Question: I'm currently using FindFirstFile, FindNextFile API to recursively iterate through directories for searching files based on a given criteria. I noticed that "dir /s" command gives better performance than my program. I'm tried checking out the events in process monitor and it looks like cmd.exe/dir command is directly querying the disk device driver. Is there any way I can achieve some thing similar with DeviceIOControl() ?. I'm very new to device drivers though not new to programming. Attaching procmon output for reference:

Regards,
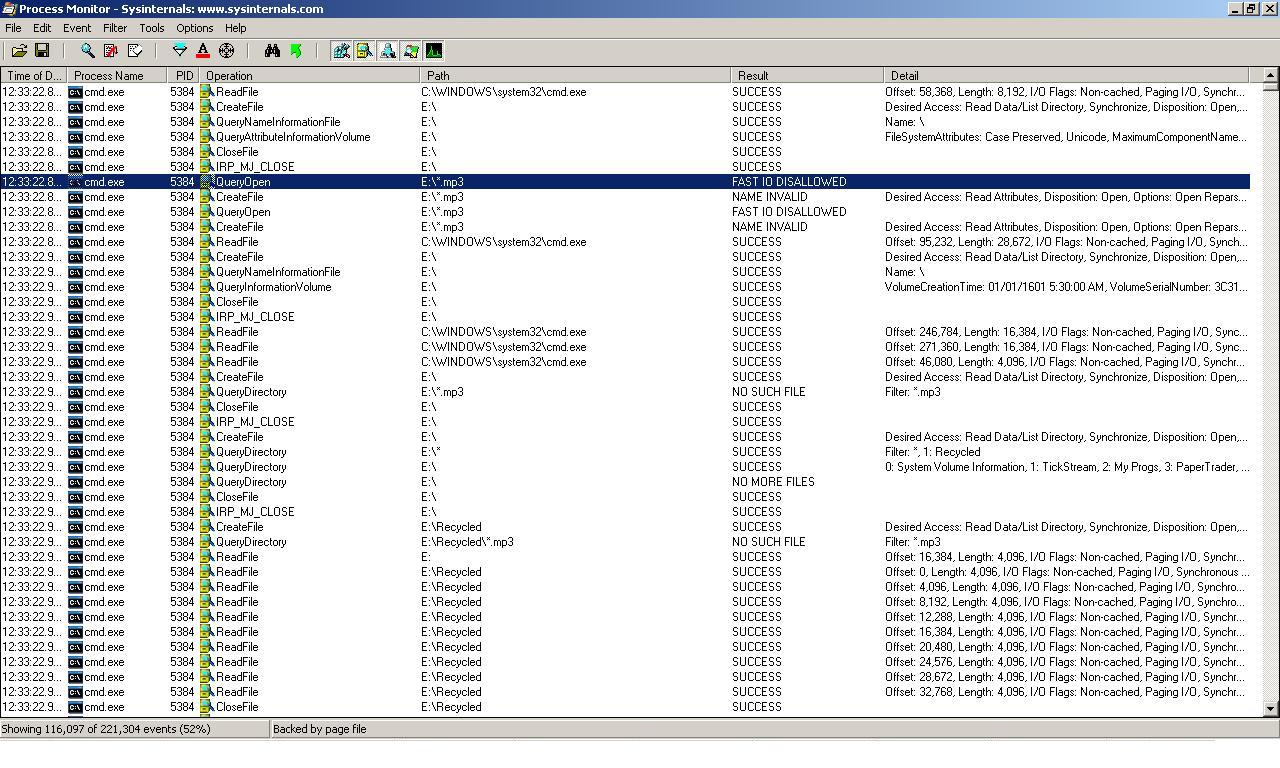
Answer: You can call <URL> directly. Going further down to the driver level would require sending a bunch of IRPs and would probably be an overkill.